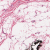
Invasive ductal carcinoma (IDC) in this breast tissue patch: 0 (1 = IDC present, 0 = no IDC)